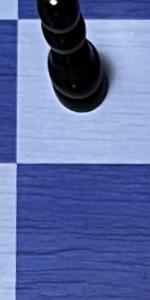
Label: Empty